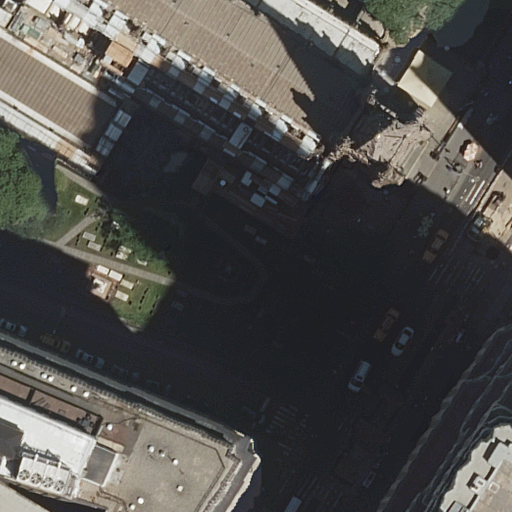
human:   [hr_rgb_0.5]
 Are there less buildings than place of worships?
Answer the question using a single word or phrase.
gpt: no

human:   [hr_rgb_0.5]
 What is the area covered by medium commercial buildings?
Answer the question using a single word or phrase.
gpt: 0m2

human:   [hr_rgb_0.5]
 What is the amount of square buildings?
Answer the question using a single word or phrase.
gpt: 0

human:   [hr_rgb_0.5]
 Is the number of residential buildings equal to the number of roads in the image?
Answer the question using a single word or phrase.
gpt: yes

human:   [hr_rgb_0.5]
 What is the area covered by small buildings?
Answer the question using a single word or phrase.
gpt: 0m2

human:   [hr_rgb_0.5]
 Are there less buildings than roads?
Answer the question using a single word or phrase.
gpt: no

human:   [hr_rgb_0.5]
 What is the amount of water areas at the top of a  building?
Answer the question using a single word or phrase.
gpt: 0

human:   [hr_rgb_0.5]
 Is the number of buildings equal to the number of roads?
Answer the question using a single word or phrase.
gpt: no

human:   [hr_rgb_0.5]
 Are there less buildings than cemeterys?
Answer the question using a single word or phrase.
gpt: no

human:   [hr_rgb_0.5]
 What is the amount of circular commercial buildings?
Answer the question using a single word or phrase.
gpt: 0

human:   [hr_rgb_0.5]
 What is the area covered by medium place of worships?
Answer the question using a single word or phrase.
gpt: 0m2

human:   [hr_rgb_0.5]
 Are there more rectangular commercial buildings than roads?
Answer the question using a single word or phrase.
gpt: no

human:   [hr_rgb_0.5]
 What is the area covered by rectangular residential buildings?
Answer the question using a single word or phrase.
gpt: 705m2

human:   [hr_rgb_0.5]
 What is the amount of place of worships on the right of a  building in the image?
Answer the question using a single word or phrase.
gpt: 0

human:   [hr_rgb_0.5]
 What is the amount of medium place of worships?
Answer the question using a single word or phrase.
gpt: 0

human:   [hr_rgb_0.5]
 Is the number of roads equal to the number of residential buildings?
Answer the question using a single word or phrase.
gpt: yes

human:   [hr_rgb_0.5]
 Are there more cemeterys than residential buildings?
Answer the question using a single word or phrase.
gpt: no

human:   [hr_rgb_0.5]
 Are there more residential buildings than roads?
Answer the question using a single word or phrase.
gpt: no

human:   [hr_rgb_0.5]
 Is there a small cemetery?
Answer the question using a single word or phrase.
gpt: no

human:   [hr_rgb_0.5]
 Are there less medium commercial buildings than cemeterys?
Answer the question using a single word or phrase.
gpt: yes

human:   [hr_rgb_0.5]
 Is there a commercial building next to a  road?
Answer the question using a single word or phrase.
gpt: no

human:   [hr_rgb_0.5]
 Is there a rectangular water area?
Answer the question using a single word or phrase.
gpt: no

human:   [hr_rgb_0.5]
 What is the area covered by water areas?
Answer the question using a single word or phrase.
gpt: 0m2

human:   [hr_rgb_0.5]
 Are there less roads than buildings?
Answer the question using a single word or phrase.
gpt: yes

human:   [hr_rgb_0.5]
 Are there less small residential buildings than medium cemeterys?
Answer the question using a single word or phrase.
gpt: no

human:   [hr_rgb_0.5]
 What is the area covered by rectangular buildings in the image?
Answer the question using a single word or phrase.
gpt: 705m2

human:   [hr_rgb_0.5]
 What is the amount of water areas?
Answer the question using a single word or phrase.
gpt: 0

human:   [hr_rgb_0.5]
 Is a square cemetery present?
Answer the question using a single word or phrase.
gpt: no

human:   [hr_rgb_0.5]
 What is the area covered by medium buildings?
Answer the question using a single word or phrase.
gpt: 705m2

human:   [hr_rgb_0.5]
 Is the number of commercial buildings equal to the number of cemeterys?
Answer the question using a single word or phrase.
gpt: no

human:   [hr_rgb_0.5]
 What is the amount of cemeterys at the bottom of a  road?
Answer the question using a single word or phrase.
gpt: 0

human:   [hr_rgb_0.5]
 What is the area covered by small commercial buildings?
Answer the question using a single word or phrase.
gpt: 0m2

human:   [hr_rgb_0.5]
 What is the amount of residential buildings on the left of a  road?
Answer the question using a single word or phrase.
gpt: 2

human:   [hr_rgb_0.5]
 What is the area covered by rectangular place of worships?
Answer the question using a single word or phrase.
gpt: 0m2

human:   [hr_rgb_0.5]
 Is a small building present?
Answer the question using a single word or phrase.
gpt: no

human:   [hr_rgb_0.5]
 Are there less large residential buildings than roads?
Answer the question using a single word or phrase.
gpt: yes